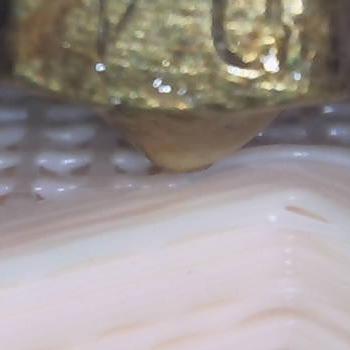
Flow rate: 52%